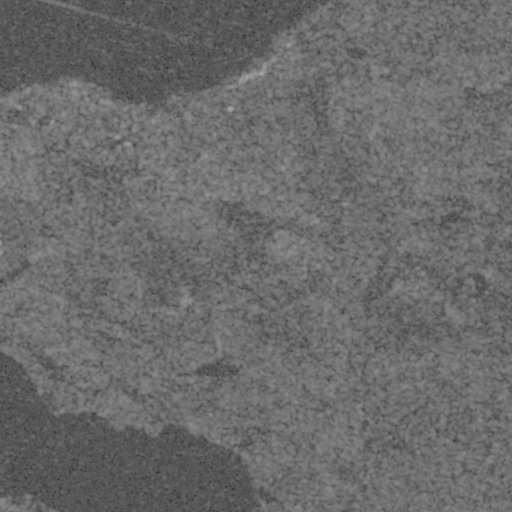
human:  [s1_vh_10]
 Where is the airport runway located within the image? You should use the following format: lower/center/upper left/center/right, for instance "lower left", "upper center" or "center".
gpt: The airport runway is located in the upper center of the image.
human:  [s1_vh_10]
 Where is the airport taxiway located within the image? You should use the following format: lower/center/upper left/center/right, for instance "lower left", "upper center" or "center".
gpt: The airport taxiway is located in the upper center of the image.
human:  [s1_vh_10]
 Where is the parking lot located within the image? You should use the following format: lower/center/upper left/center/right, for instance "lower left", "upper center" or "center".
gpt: The parking lot is located in the lower left of the image.
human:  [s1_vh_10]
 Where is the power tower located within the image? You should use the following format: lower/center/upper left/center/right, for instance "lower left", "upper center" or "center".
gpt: There is no power tower in the image.

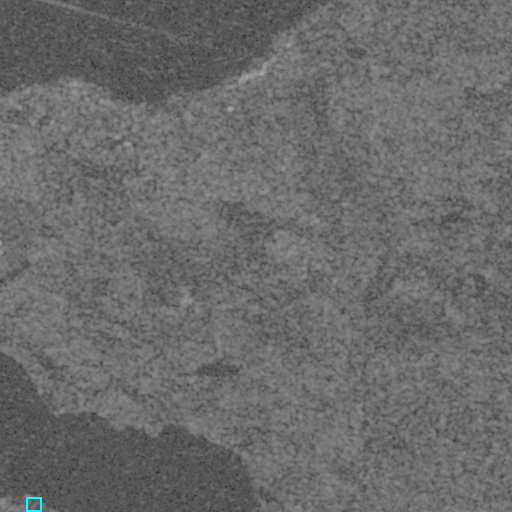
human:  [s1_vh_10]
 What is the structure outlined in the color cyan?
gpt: The structure outlined in cyan is a parking lot.
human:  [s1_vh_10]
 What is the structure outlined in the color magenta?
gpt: There is no magenta outline.